Question: In my application, I have a list. This list includes some texts and a checkbox. In Xml definition of list, If I put 'android:focusable="true"' then I can click it and change it's status from checked to not checked and vice versa. But I can't change its status when I click on its row.
If I put 'android:focusable="false"' the story will exchange. If I choose row, I can change the status of checkbox while if I click on it, nothing will change. If i click on checkbox it's status will change but my list doesn't aware of this changes therefore, onListItemClick() not execute.
I tried to add another element 'android:enabled="false"'. But UI is not user friendly. Also, when I click on checkbox its status is not changed.
What is your suggestion?
This is xml code of list:
'''
<LinearLayout
xmlns:android="http://schemas.android.com/apk/res/android"
android:layout_width="fill_parent"
android:layout_height="fill_parent"
android:orientation="vertical" >
<RelativeLayout
xmlns:android="http://schemas.android.com/apk/res/android"
android:layout_width="fill_parent"
android:layout_height="?android:attr/listPreferredItemHeight"
android:padding="6dip" >
<CheckBox
android:id="@+id/checkbox"
android:layout_width="wrap_content"
android:layout_height="wrap_content"
android:layout_alignParentRight="true"
android:layout_alignParentTop="true"
android:layout_alignParentBottom="true"
android:layout_marginRight="6dip"
android:layout_marginLeft="4px"
android:focusable="false" />
.
.
.
'''
and in code: Flag and planId are String Array.
'''
private String[] flag = new String[50];
private String[] planId = new String[50];
@Override
public void onListItemClick(ListView l, View v, int position, long id) {
super.onListItemClick(l, v, position, id);
Log.i("List Clicked:", "******");
//Toggle CheckBox from not selected to selected and vice versa.
if(flag[position] == "true")
flag[position] = "false";
else
flag[position] = "true";
//Keep this CheckBox selected and clear the rest.
for(int i=0; i<position; i++)
flag[i] = "false";
for(int i=position+1; i<flag.length; i++)
flag[i] = "false";
//If checkBox is selected show dialog if cleared don't show
if(flag[position] == "true")
//alertDialog.show();
dialog.show();
//Extracting Plan Id
subscriptionPlanId = planId[position];
}
'''
screen capture:

=======>
:
'''
//*********************
// RowModel Class
//*********************
private class RowModel{
TextView title;
TextView description;
CheckBox checkbox;
}
//*********************
// ListAdapter Class
//*********************
private class ListAdapter extends ArrayAdapter<String>{
public ListAdapter(Context c) {
super(c, R.layout.infindo_listformat, list);
}
@Override
public View getView(int position, View convertView, ViewGroup parent) {
RowModel holder;
View row = convertView;
if(row == null){
LayoutInflater inflater = getLayoutInflater();
row = inflater.inflate(R.layout.infindo_listformat, parent, false);
holder = new RowModel();
holder.title = (TextView) row.findViewById(R.id.title);
holder.description = (TextView) row.findViewById(R.id.description);
holder.checkbox = (CheckBox) row.findViewById(R.id.checkbox);
row.setTag(holder);
} else {
holder = (RowModel) row.getTag();
}
holder.title.setText(titels[position]);
holder.description.setText(descriptions[position]);
String s = flag[position];
if(s.equalsIgnoreCase("false"))
holder.checkbox.setChecked(false);
else
holder.checkbox.setChecked(true);
return(row);
}
}
'''
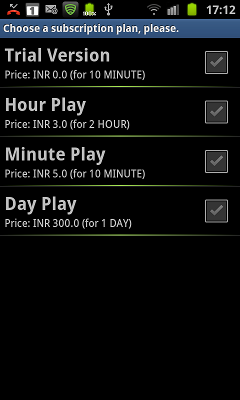
Answer: Sorry I answer my question here because above is so messy and confusable. For future reference I put my answer here.
: When I click on checkbox in a list, its status will change but onListItemClick() method, doesn't aware of this change and therefore this method will not run.
: In XML elemnts of checkbox, just set clickable of this item to false. :) the problem is solved. In my case the XML is:
'''
<Check
android:id="@+id/checkbox"
android:layout_width="wrap_content"
android:layout_height="wrap_content"
android:layout_alignParentRight="true"
android:layout_alignParentTop="true"
android:layout_alignParentBottom="true"
android:layout_marginRight="6dip"
android:layout_marginLeft="4px"
android:focusable="false"
android:clickable="false" />
'''
Now, regardless of clicking on row or checkbox, onListItemClick() method will call.